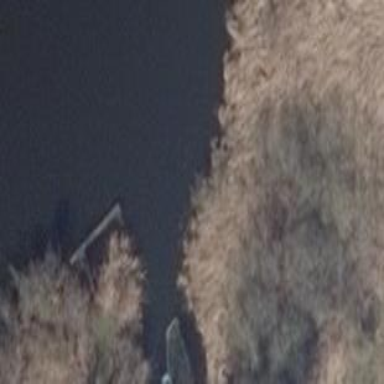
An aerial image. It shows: Reedbed in wetland area.